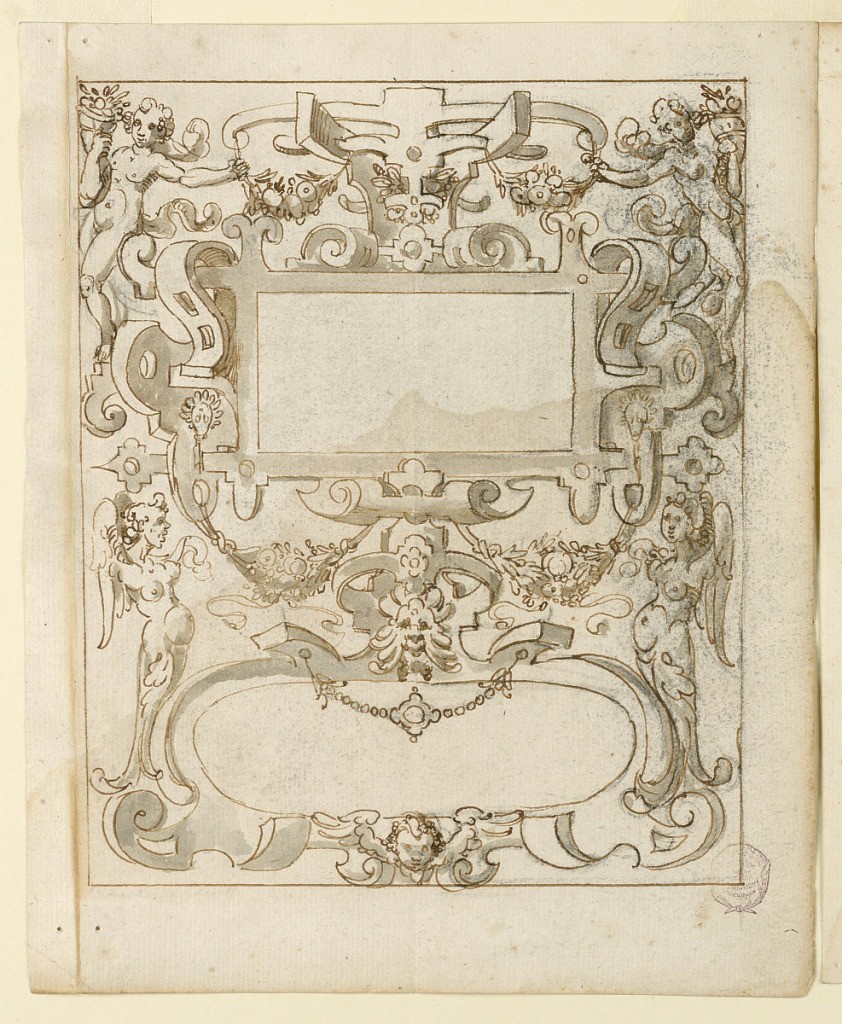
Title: Grotesque Design
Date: early 17th century
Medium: Charcoal, pen and bistre, brush and watercolor on paper
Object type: Drawing
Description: Strapwork with winged figures and putti frames a blank rectangular and oval panels.